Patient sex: F
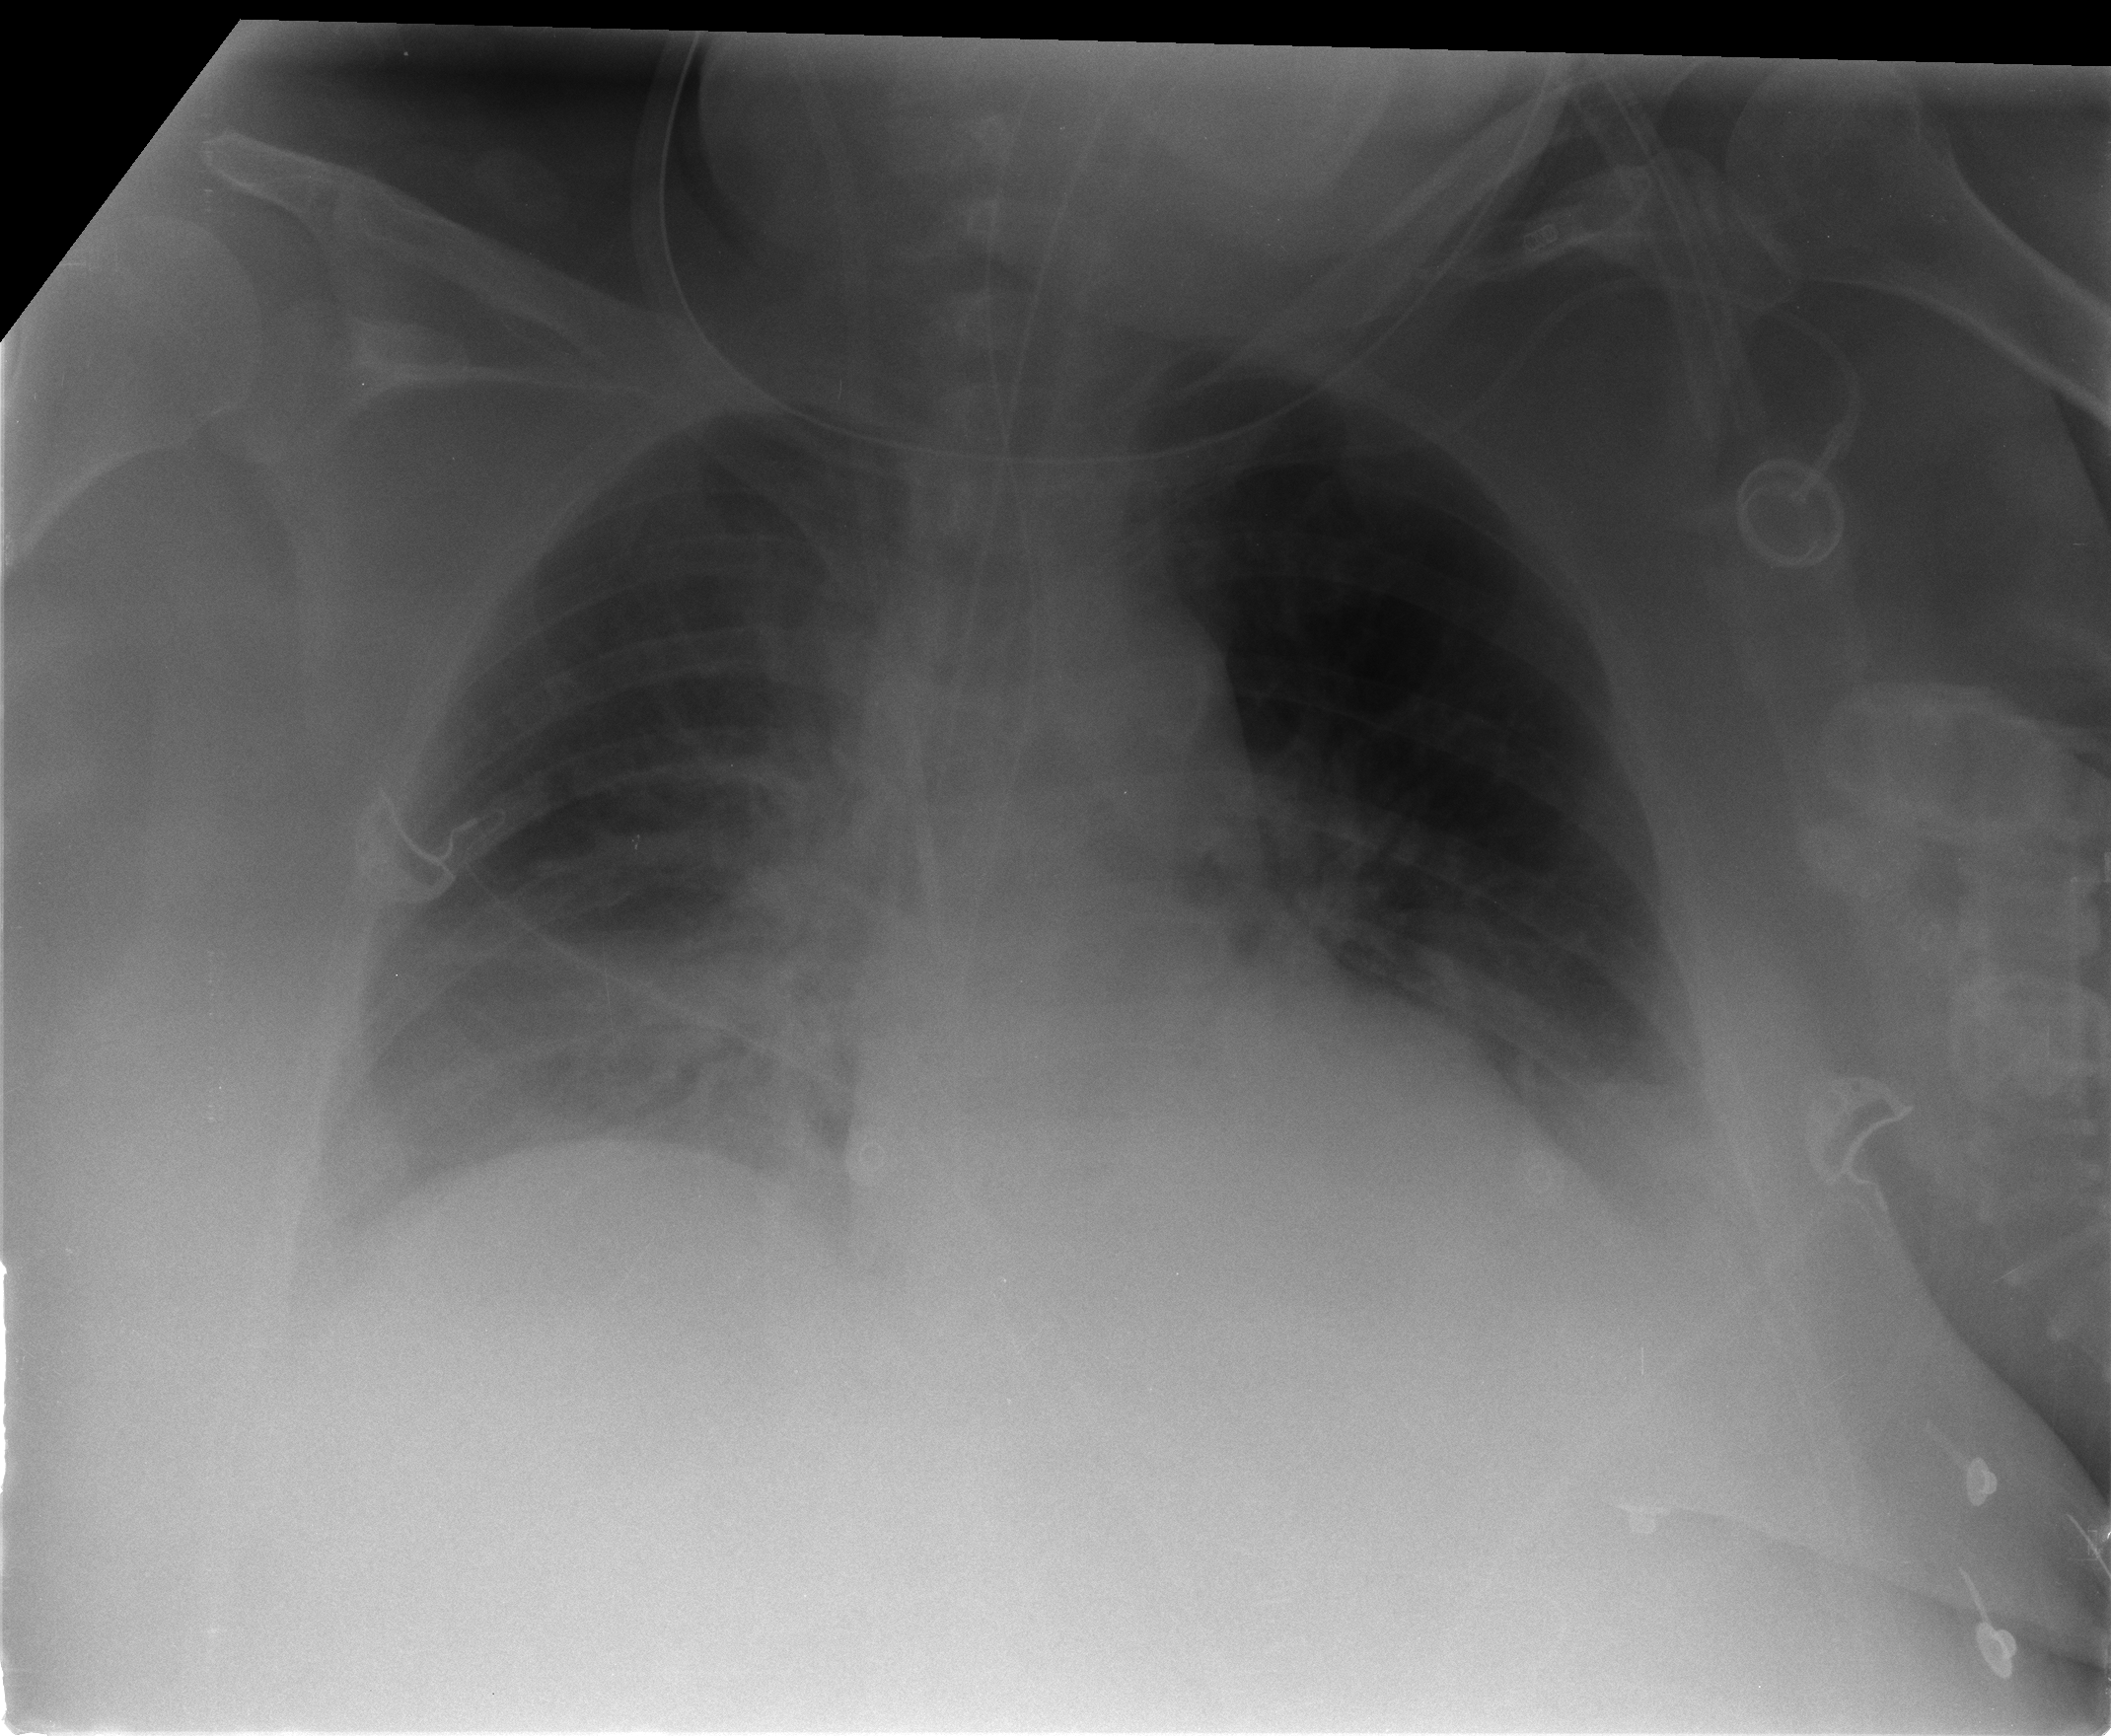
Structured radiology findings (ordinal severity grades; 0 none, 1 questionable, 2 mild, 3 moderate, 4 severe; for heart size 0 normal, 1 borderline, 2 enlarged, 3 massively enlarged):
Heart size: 0
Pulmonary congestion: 2
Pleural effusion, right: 2
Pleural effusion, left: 2
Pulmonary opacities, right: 2
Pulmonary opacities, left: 2
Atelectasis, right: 2
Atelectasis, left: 2